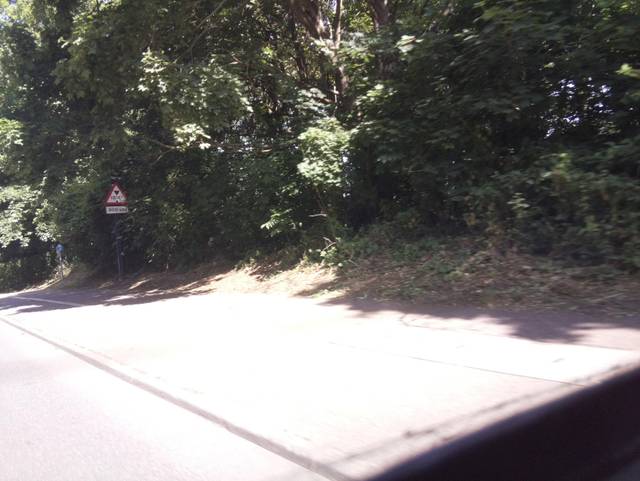
Region: United Kingdom
Coordinates: 51.273, 0.5377